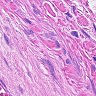
Metastatic tissue present: no